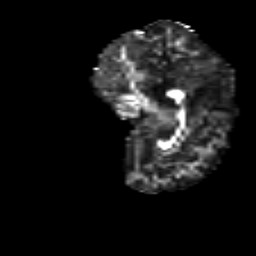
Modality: FA
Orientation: sagittal
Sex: female
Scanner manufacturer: siemens
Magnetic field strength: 3 T
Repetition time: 5 s
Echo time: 0.071 s